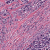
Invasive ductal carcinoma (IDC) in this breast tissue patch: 1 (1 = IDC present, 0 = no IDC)